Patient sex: F
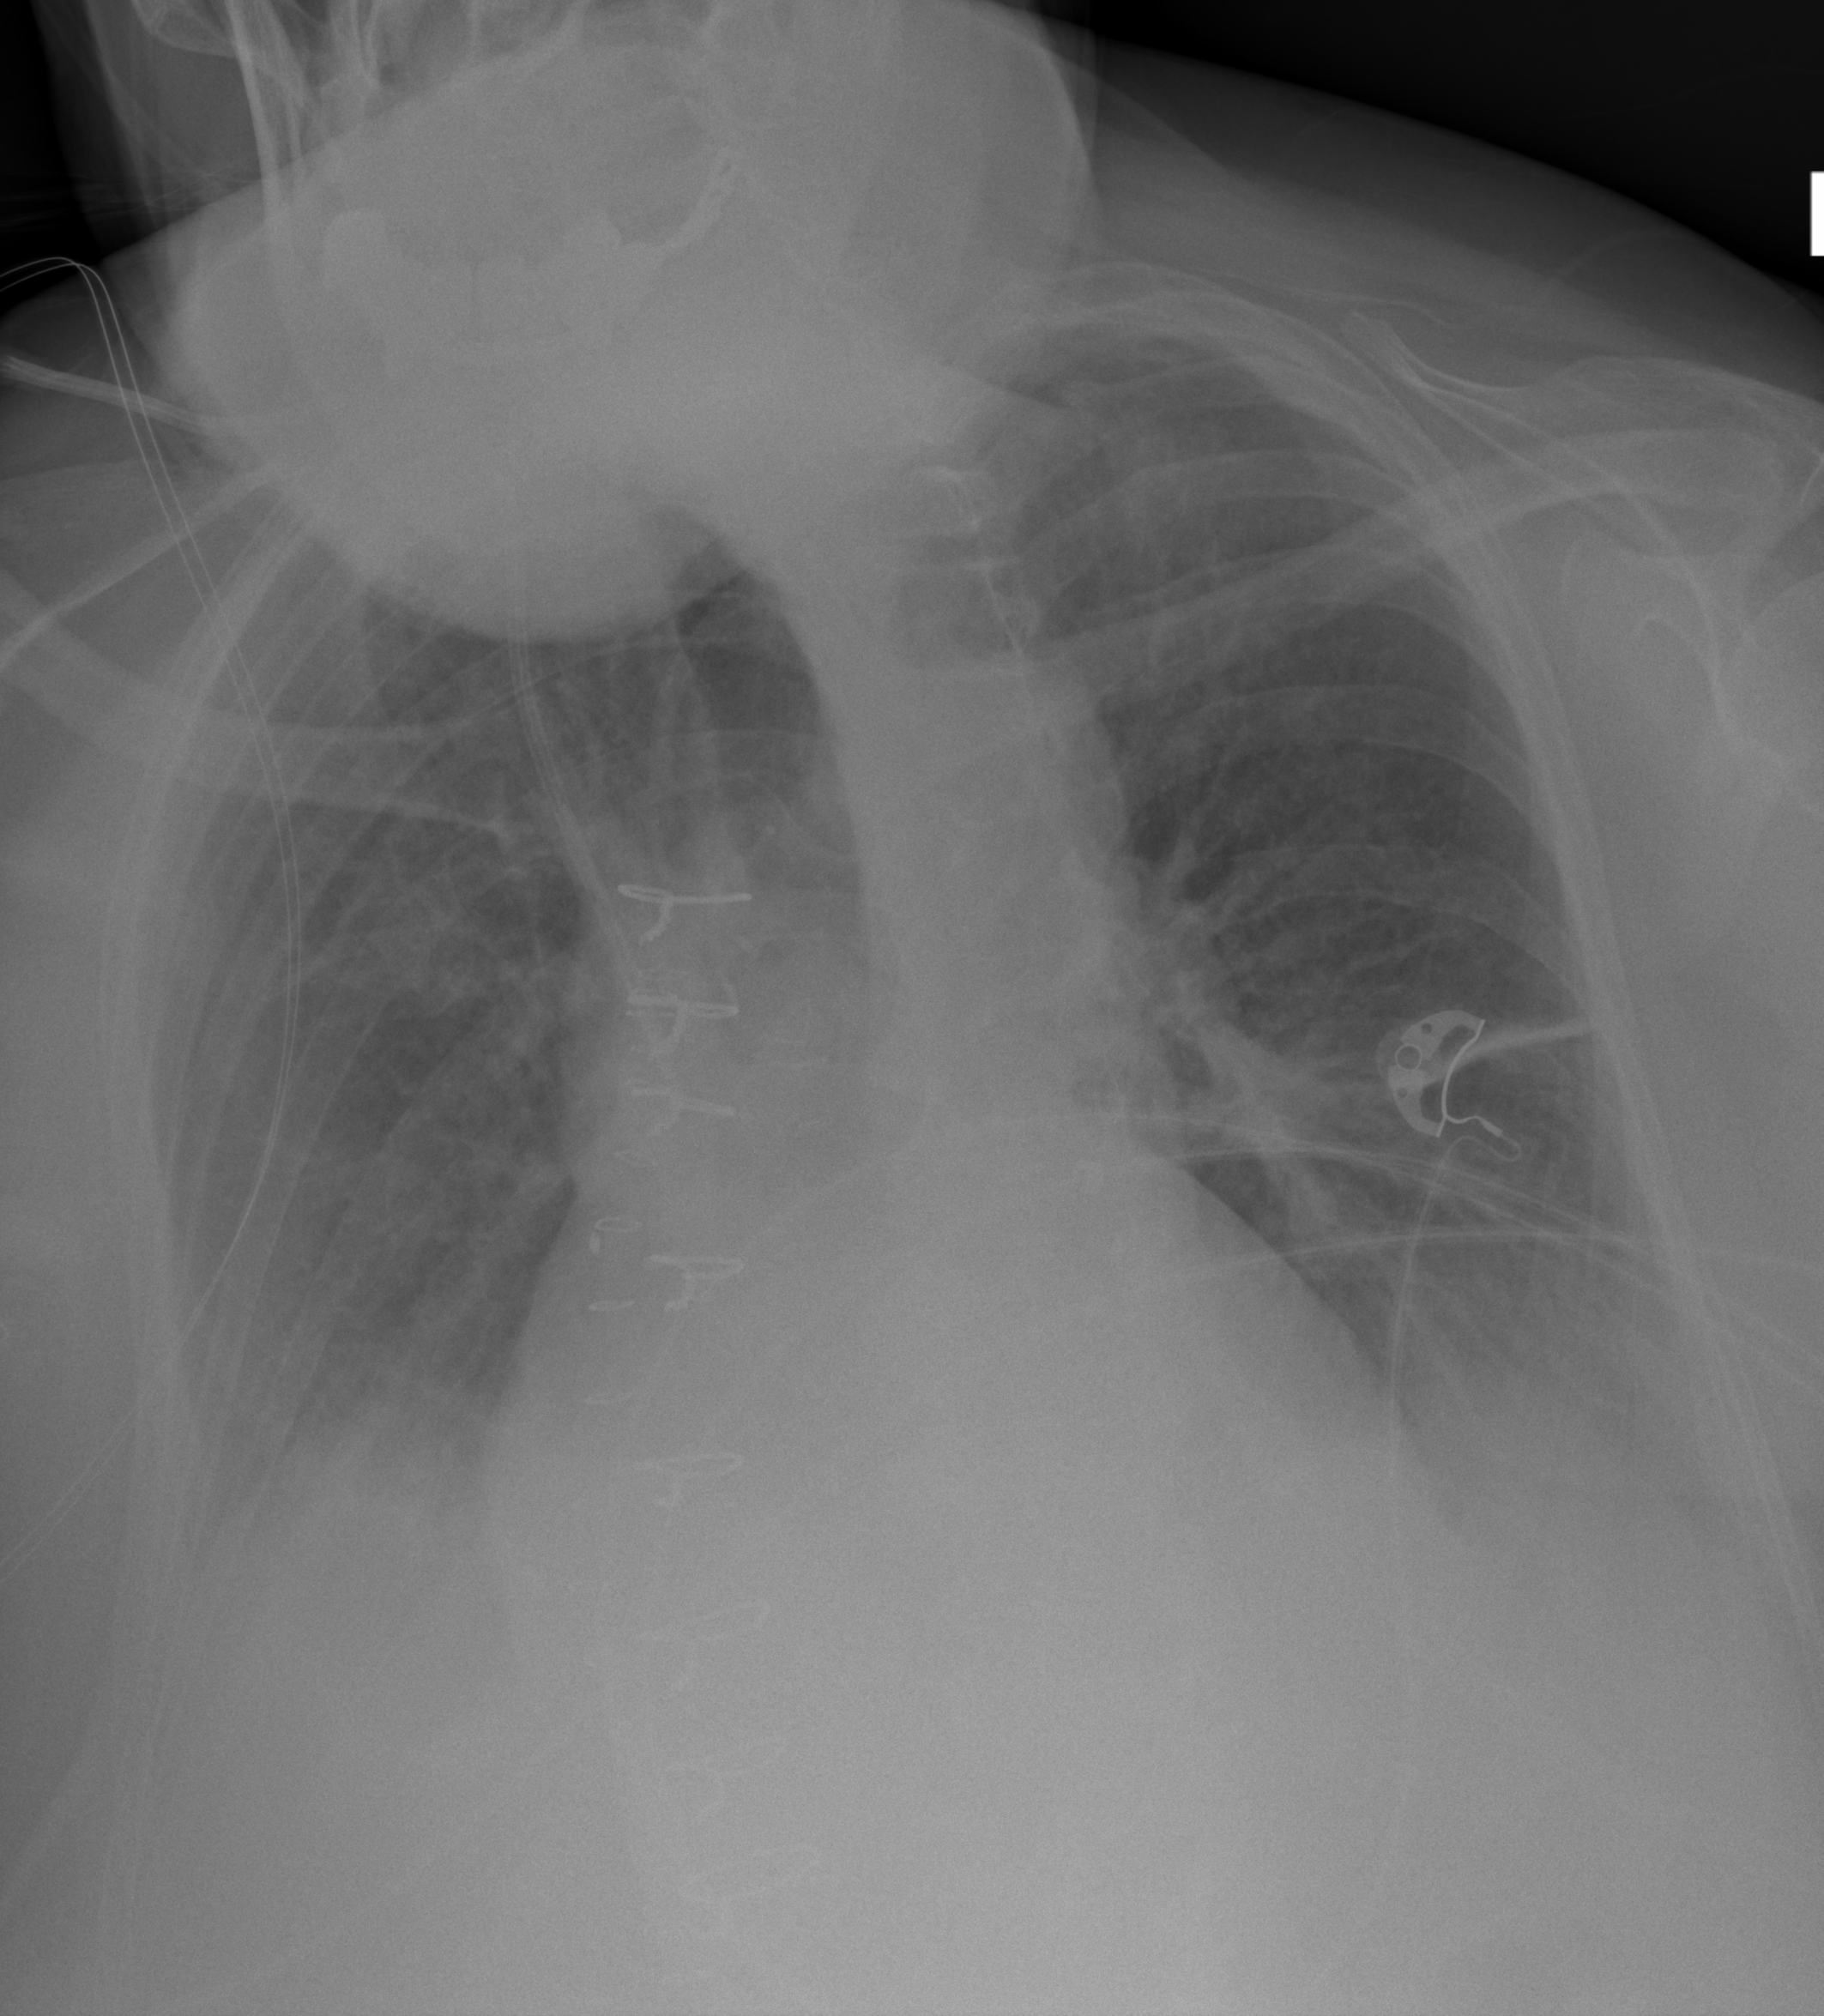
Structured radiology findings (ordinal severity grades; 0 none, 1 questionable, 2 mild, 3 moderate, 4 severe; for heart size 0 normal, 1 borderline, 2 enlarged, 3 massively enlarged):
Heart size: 1
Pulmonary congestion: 0
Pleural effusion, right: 2
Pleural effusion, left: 2
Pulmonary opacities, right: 1
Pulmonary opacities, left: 1
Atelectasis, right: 2
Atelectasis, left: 2